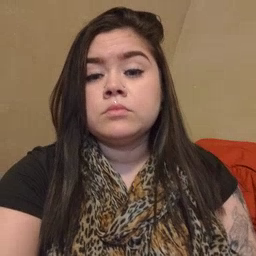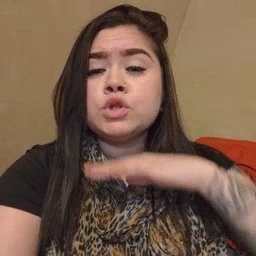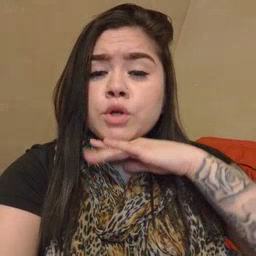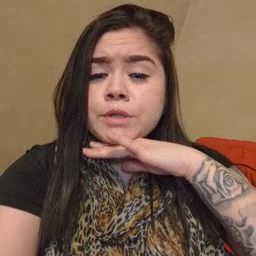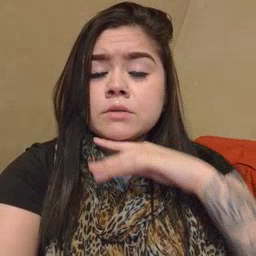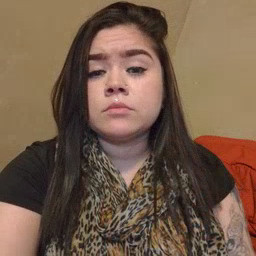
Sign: dirty